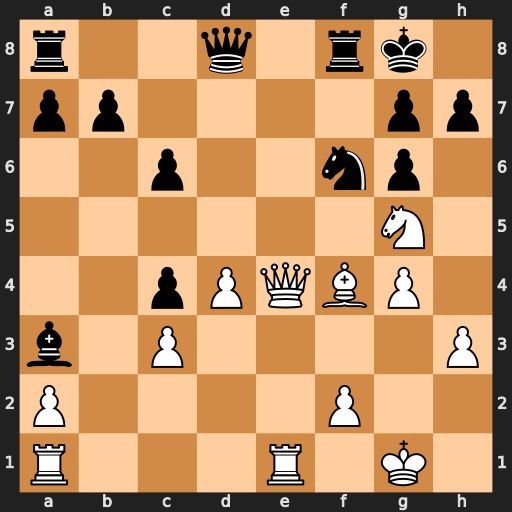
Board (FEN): r2q1rk1/pp4pp/2p2np1/6N1/2pPQBP1/b1P4P/P4P2/R3R1K1
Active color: w
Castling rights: -
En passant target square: -
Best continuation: Qe6+ Kh8 Nf7+ Rxf7 Qxf7